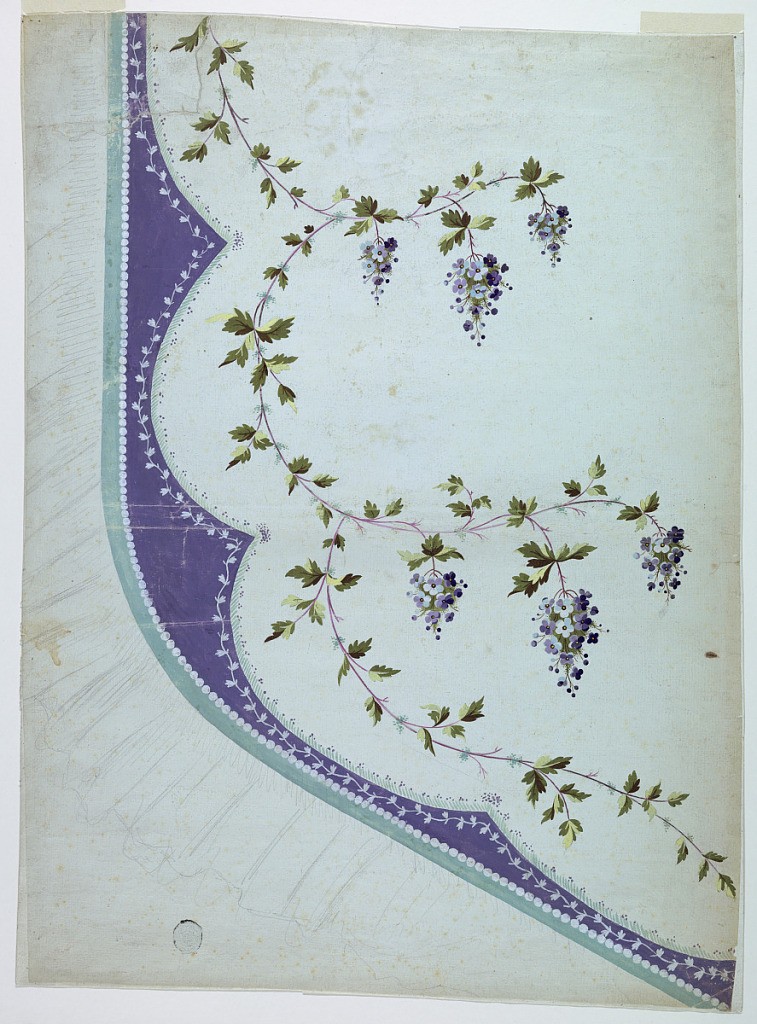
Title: Design for the Embroidery of the Lowe Part of an Overskirt of the "Fabrique de St. Ruf"
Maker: Fabrique de Saint Ruf, Lyon, France
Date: ca. 1785
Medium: Graphite, brush and gouache on paper
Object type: Drawing
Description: Boughs with leaves and clusters of flowers. Arched edge. Frills sketched along the hem.